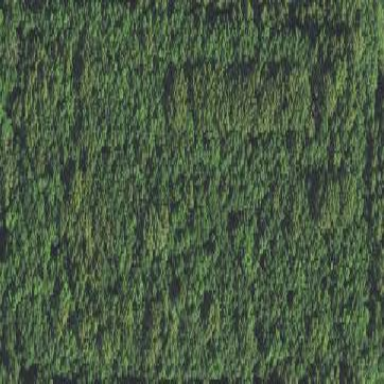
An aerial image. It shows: Forest area with tree plantation.